Question: I have searched through the internet and found that [NSTimeInterval] can be set using following code.
'''
myCalendarDay.date = [date timeIntervalSince1970];
'''
What I don't get is why the debugger showing the values as follows.
[date] is [NSDate] type while [myCalendarDay.date] is [NSTimeInterval] type.
I was checking their values and saw that the year is way off by 31 years.
Is this correct data?

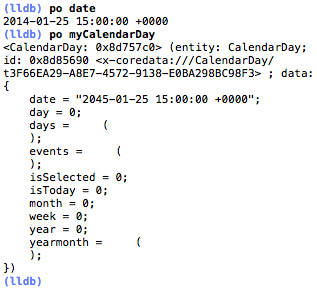
Answer: 'timeIntervalSince1970' returns a 'NSTimeInterval' and represents the number of seconds that have elapsed since the first time instant of 1 January 1970, GMT.
When you store an 'NSDate' it actually stores the number of seconds since the first instant of 1 January 2001, GMT.
You are asking the date object to give you a representation with one reference date, then you are assigning that value to another date object (most likely a core data object that has been told to use native values when generating the subclass code). It takes the time interval, and ASSUMES it is using the proper reference date.
There are 31 years between those two dates, and not so coincidentally, there are 31 years between the times in your date object, and the date in the core data instance.
If you truly want to use 1970 as your basis, you should be creating a date with 'dateWithTimeIntervalSince1970:'.